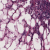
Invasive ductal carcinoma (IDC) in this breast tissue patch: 0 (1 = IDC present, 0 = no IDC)